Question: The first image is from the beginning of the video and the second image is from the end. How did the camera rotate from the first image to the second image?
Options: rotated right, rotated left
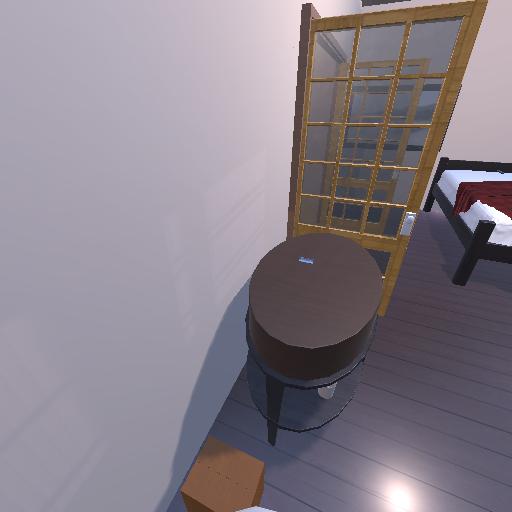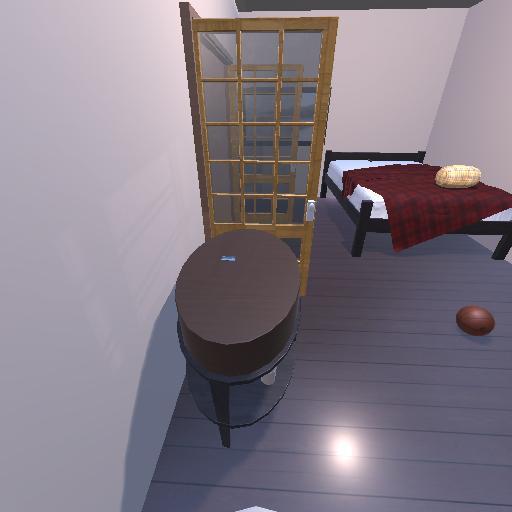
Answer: rotated right